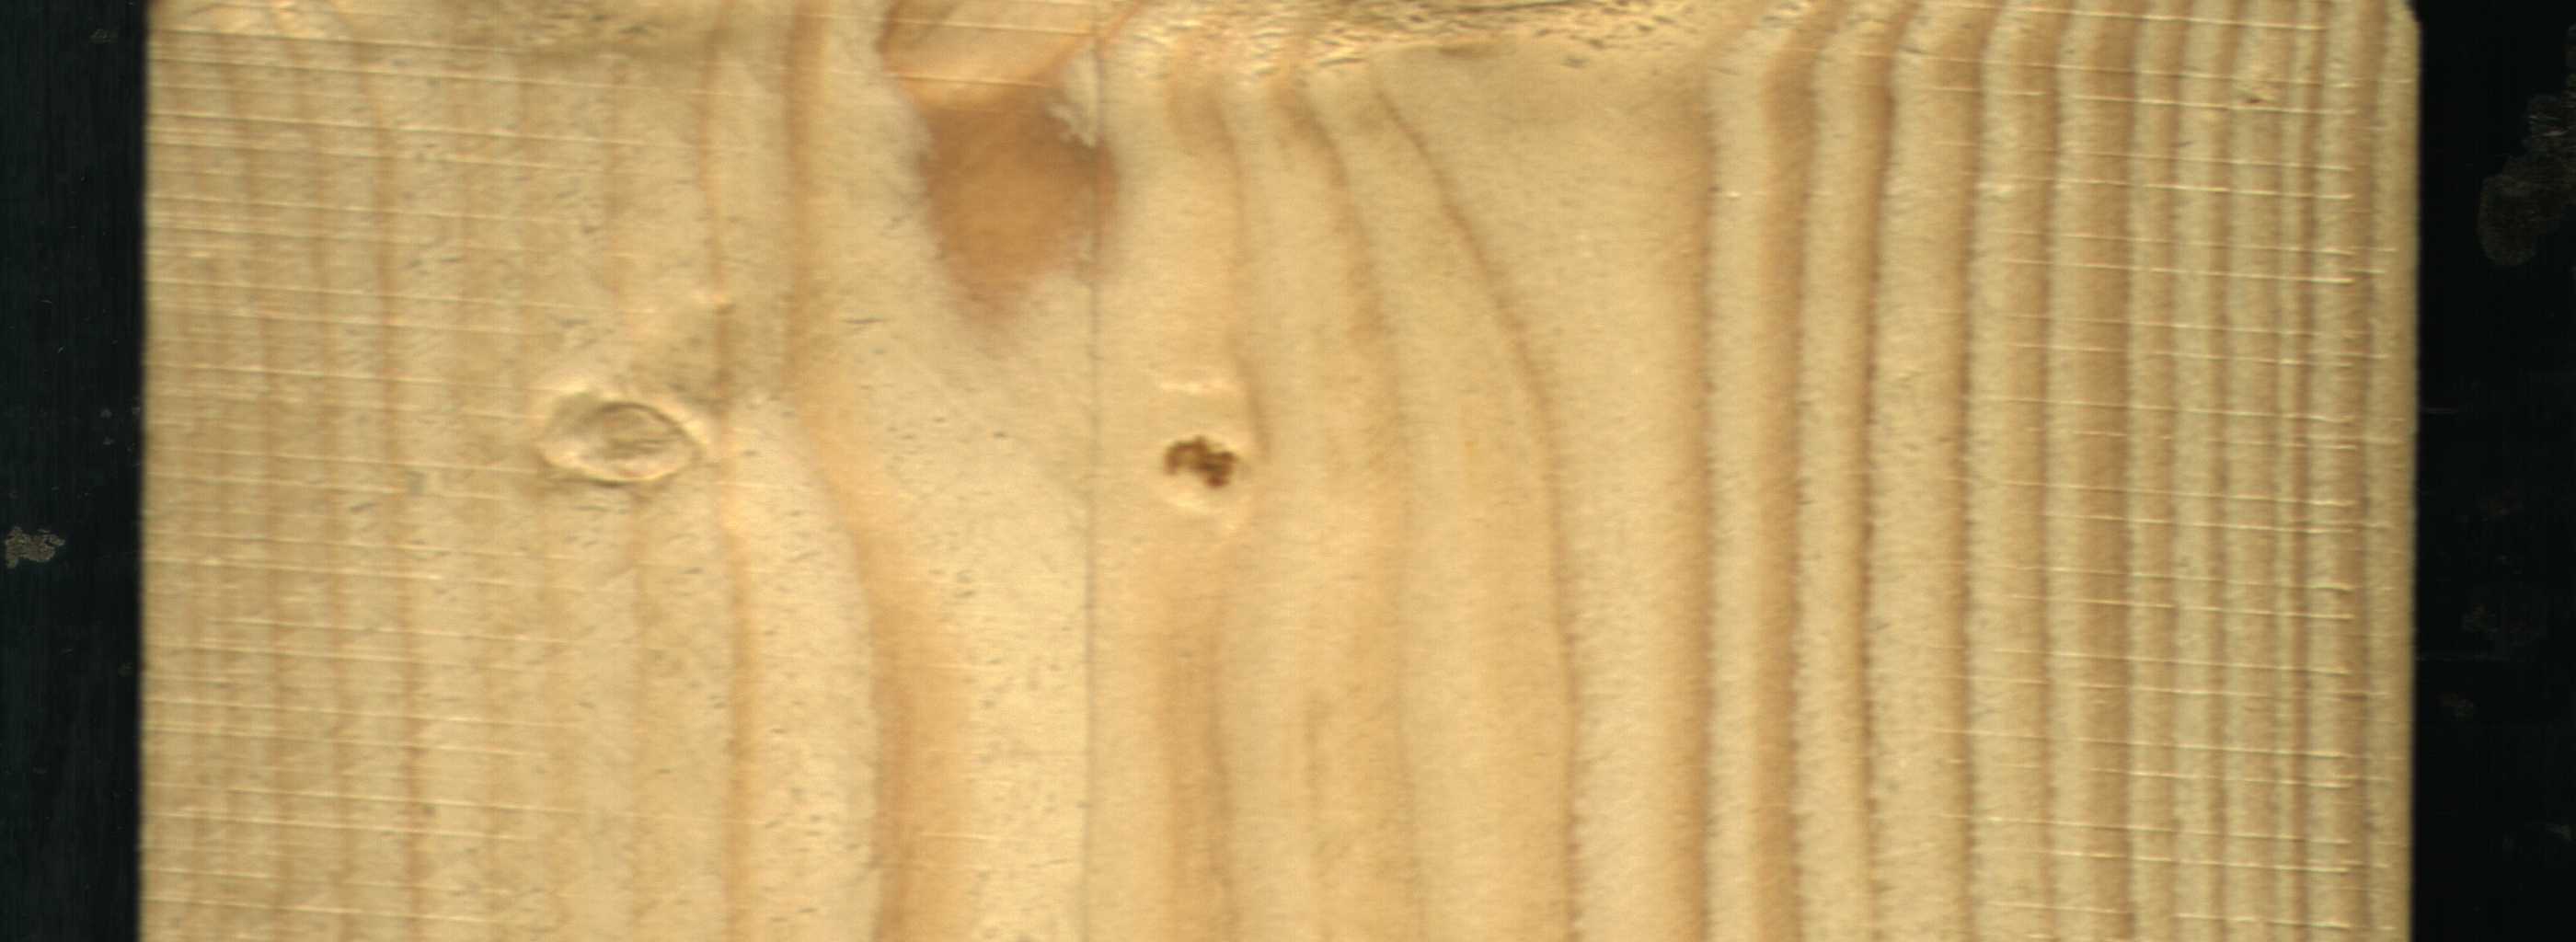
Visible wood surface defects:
resin